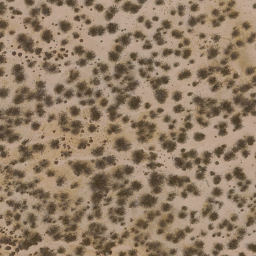
Label: chaparral